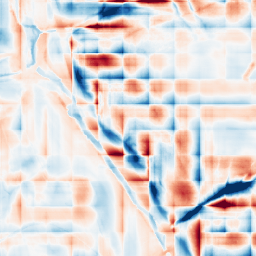
Category: wavelet
Decomposition family: wavelet_dwt
Decomposition parameters: wavelet: db2
level: 5
Upsampling method: lanczos
Upsampling parameters: scale: 2
Upsampling scale: 2